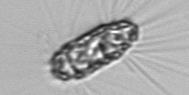
Label: Corethron_hystrix